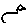
Label: bird